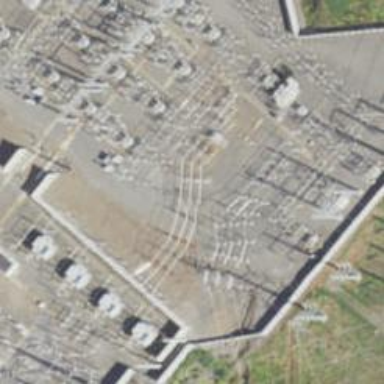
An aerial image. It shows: Switch used for power control.